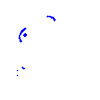
Particle: proton